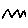
Label: zigzag